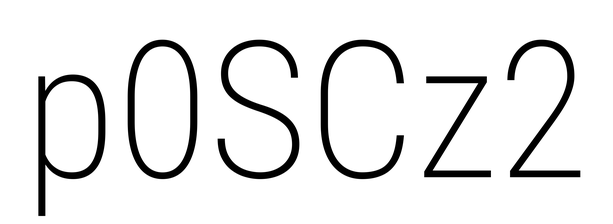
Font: Roboto_Condensed_ExtraLight